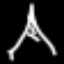
Label: The Eiffel Tower